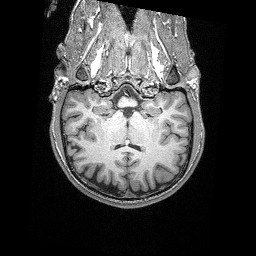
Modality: T1w
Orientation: sagittal
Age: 23
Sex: male
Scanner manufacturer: siemens
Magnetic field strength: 3 T
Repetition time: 2.4 s
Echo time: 0.03 s